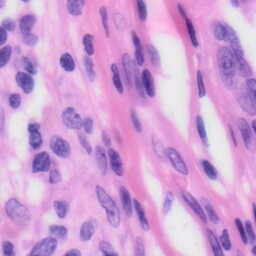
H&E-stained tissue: Skin